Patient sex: M
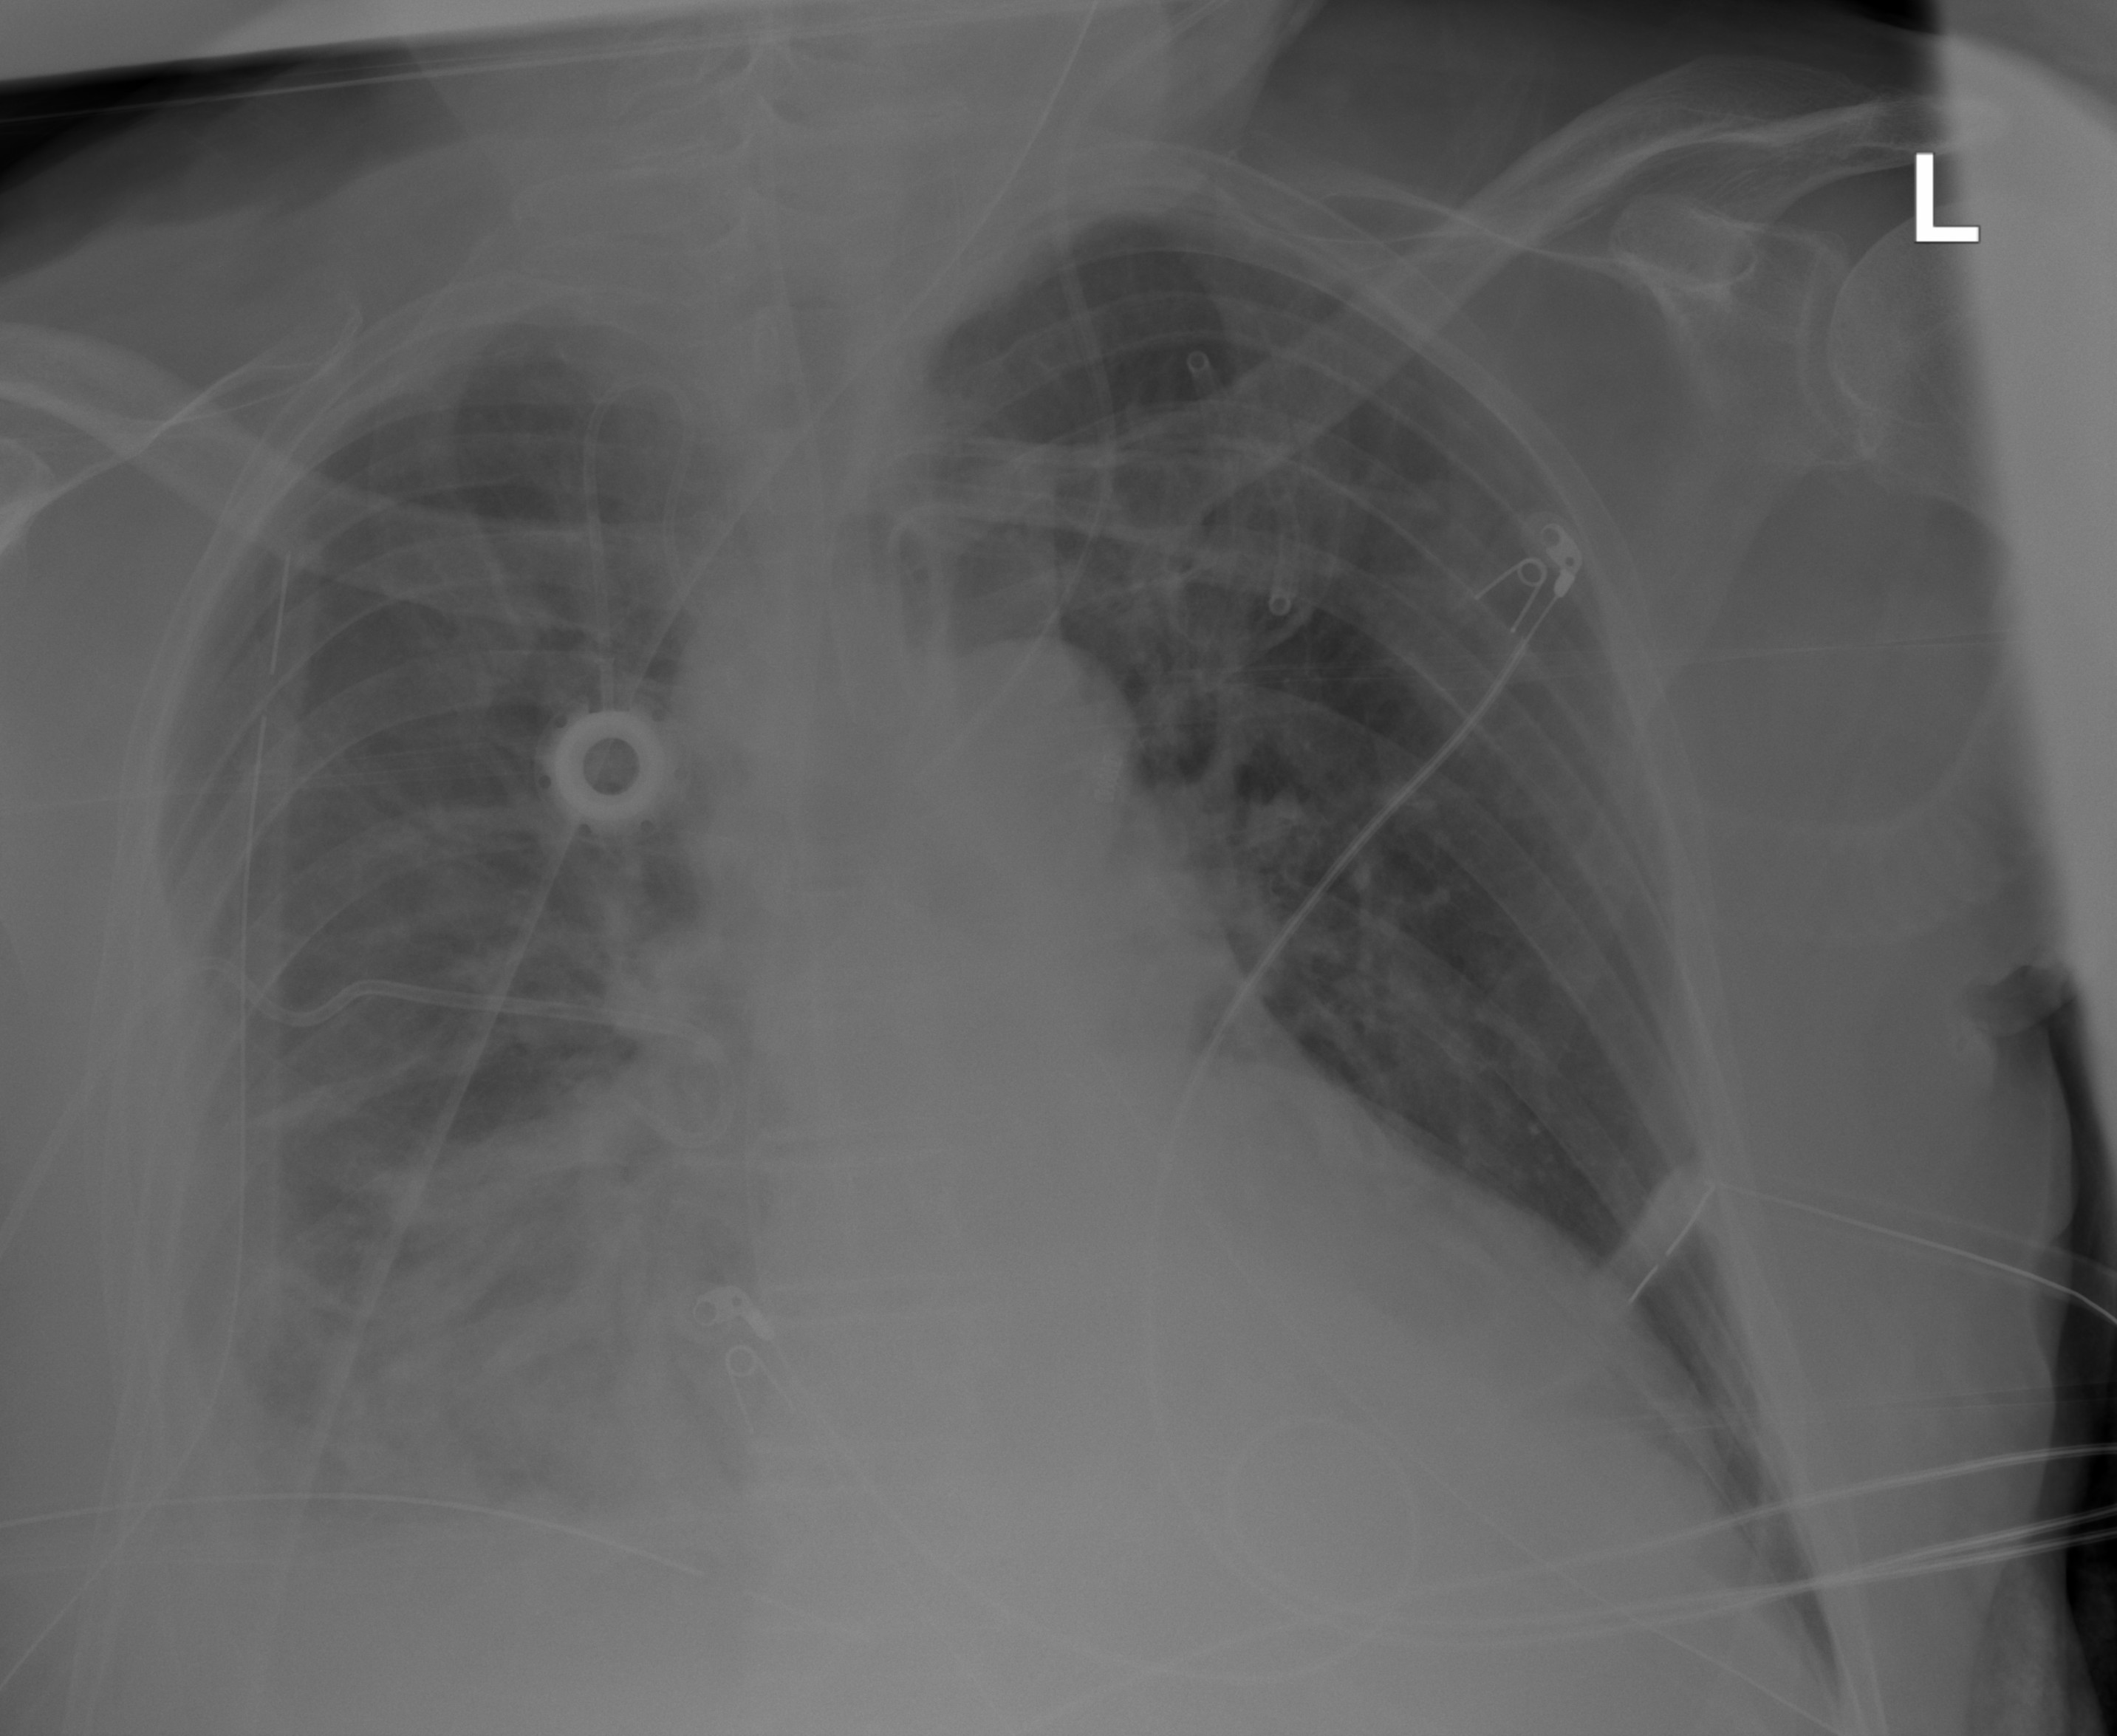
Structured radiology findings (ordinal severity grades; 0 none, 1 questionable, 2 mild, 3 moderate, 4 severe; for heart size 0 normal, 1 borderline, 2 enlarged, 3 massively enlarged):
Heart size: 2
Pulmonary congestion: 2
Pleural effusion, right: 2
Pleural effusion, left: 0
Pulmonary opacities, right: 2
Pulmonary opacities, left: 0
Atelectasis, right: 3
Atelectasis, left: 2